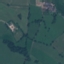
Land use / land cover class: Pasture